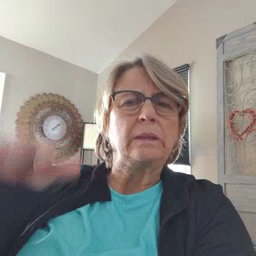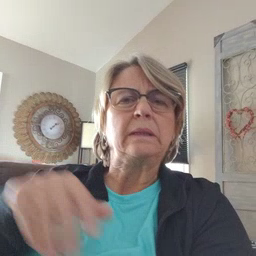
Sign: noisy